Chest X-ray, AP view. Patient: 29 years old, sex M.
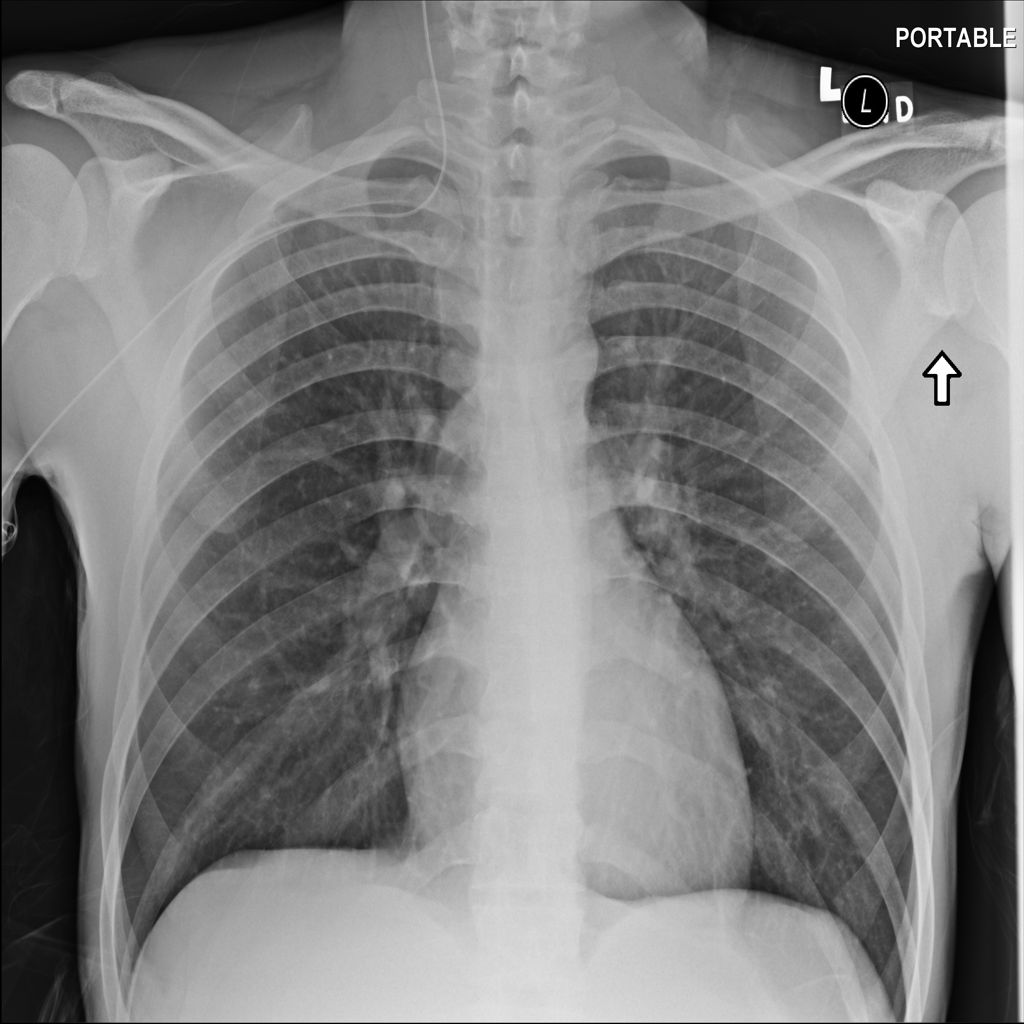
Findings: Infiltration